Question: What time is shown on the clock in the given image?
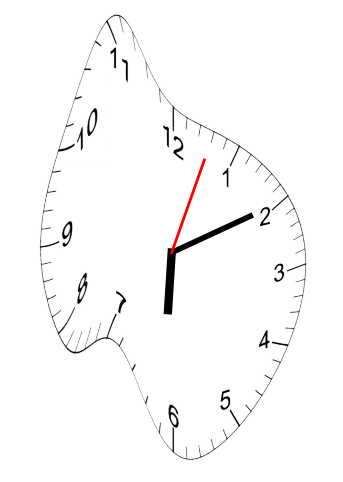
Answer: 06:10:03